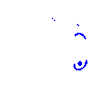
Particle: electron